Question: I need to start a Java application with a shell script in order to attach the remove debugger to it later (No generally, but this particular application). The arguments when running the .jar in the shell script are:
'''
"-agentlib:jdwp=transport=dt_socket,address=8000,server=y,suspend=y"
'''
But this part is working. If I manually execute the shell script and run the debug configuration from IntelliJ after, everything works as expected.
If, however, I tell IntelliJ to execute the shell script automatically before trying to attach the debugger it does not work. The shell script is executed and the debug port is open but the debugger does not attach itself to it.
This is the run configuration for the debugger:

When I run it, I can see that the shell script is executed in the console:
'''
Listening for transport dt_socket at address: 8000
'''
But the debugger does not attach.
I figured out the problem. The shell script is blocking, therefore IntelliJ does not continue and attach the debugger. Therefore I tried to run it in the background like this:
'''
nohup ./shell_script -debug > /dev/null &
'''
This works fine in the terminal. It immediately continues if you execute the command. If, however, I execute the same command from IntelliJ, the it does not run in the background and continues to be blocking.
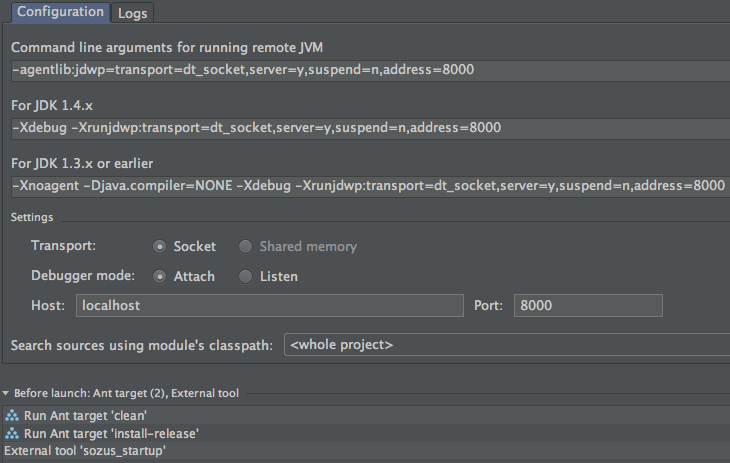
Answer: Apparently Ant is able to spawn a new process when executing a shell script which is blocking. Therefore I was able to start the application with an Ant target which is non-blocking.
'''
<target name="run" depends="clean,install-release">
<exec executable="pkill" spawn="false">
<arg line="-f application_name"/>
</exec>
<exec executable="bash" spawn="true">
<arg line="${target}/install/some.sh -debug"/>
</exec>
</target>
'''